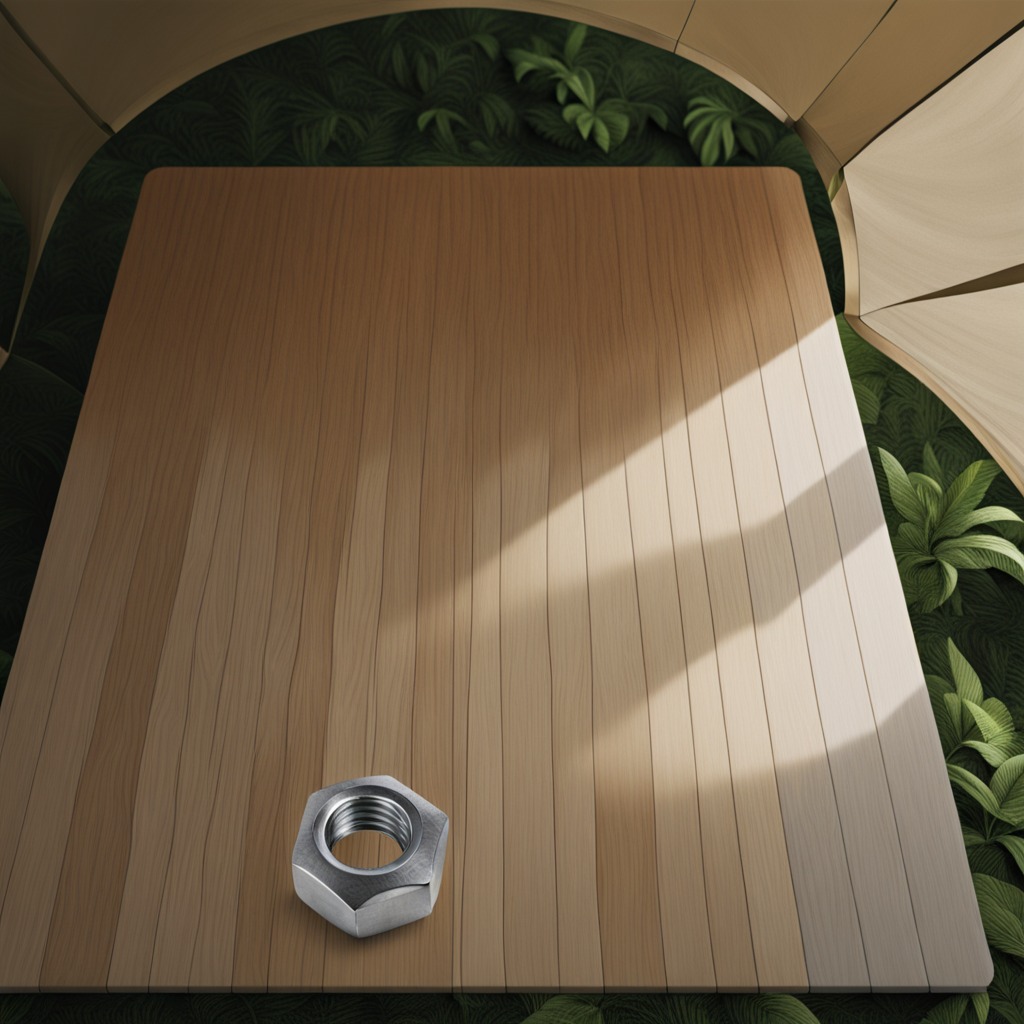
A metal nut is lying on a wooden table inside a jungle field workshop tent.